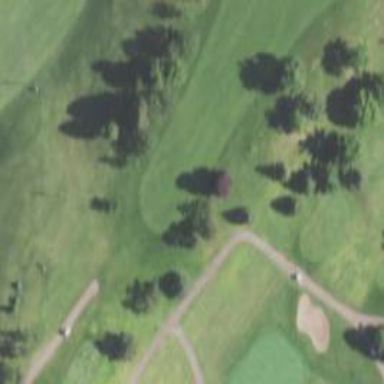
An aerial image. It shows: Path designated for golf carts.